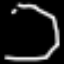
Label: octagon